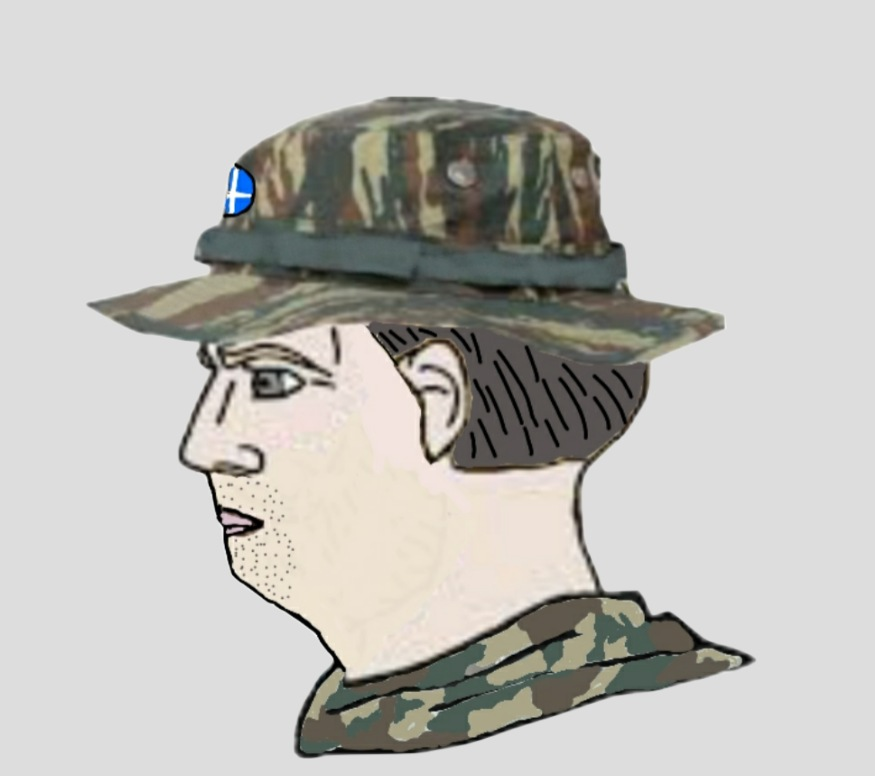
Label: 4_Yes_Chad